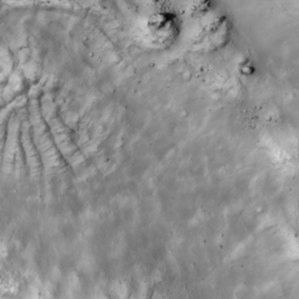
Label: non_frost